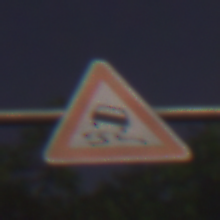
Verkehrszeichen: SchleuderOderRutschgefahr
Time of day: Night
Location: Outdoor (Suburban)
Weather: PartlyCloudy
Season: NotSpecified
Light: Artificial